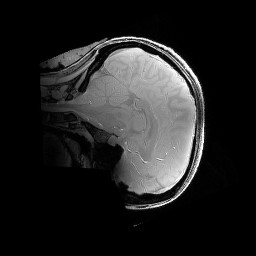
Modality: PDw
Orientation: sagittal
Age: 24
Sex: female
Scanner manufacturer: siemens
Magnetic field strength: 6.98 T
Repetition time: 1.38 s
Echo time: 0.00242 s